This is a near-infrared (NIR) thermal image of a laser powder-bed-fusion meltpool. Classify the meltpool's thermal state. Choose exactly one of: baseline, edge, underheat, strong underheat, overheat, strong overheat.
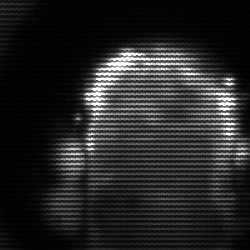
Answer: baseline